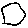
Label: hexagon